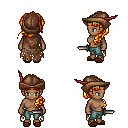
a pixel art fantasy rpg character, female body template, human, dark skin, brown tattered cape, teal pants, light blonde princess hairstyle, leather cap, brown slippers, dagger, four views (front, back, left, right), 2x2 character sprite sheet, small pixel art, hard edges, no anti-aliasing